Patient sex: M
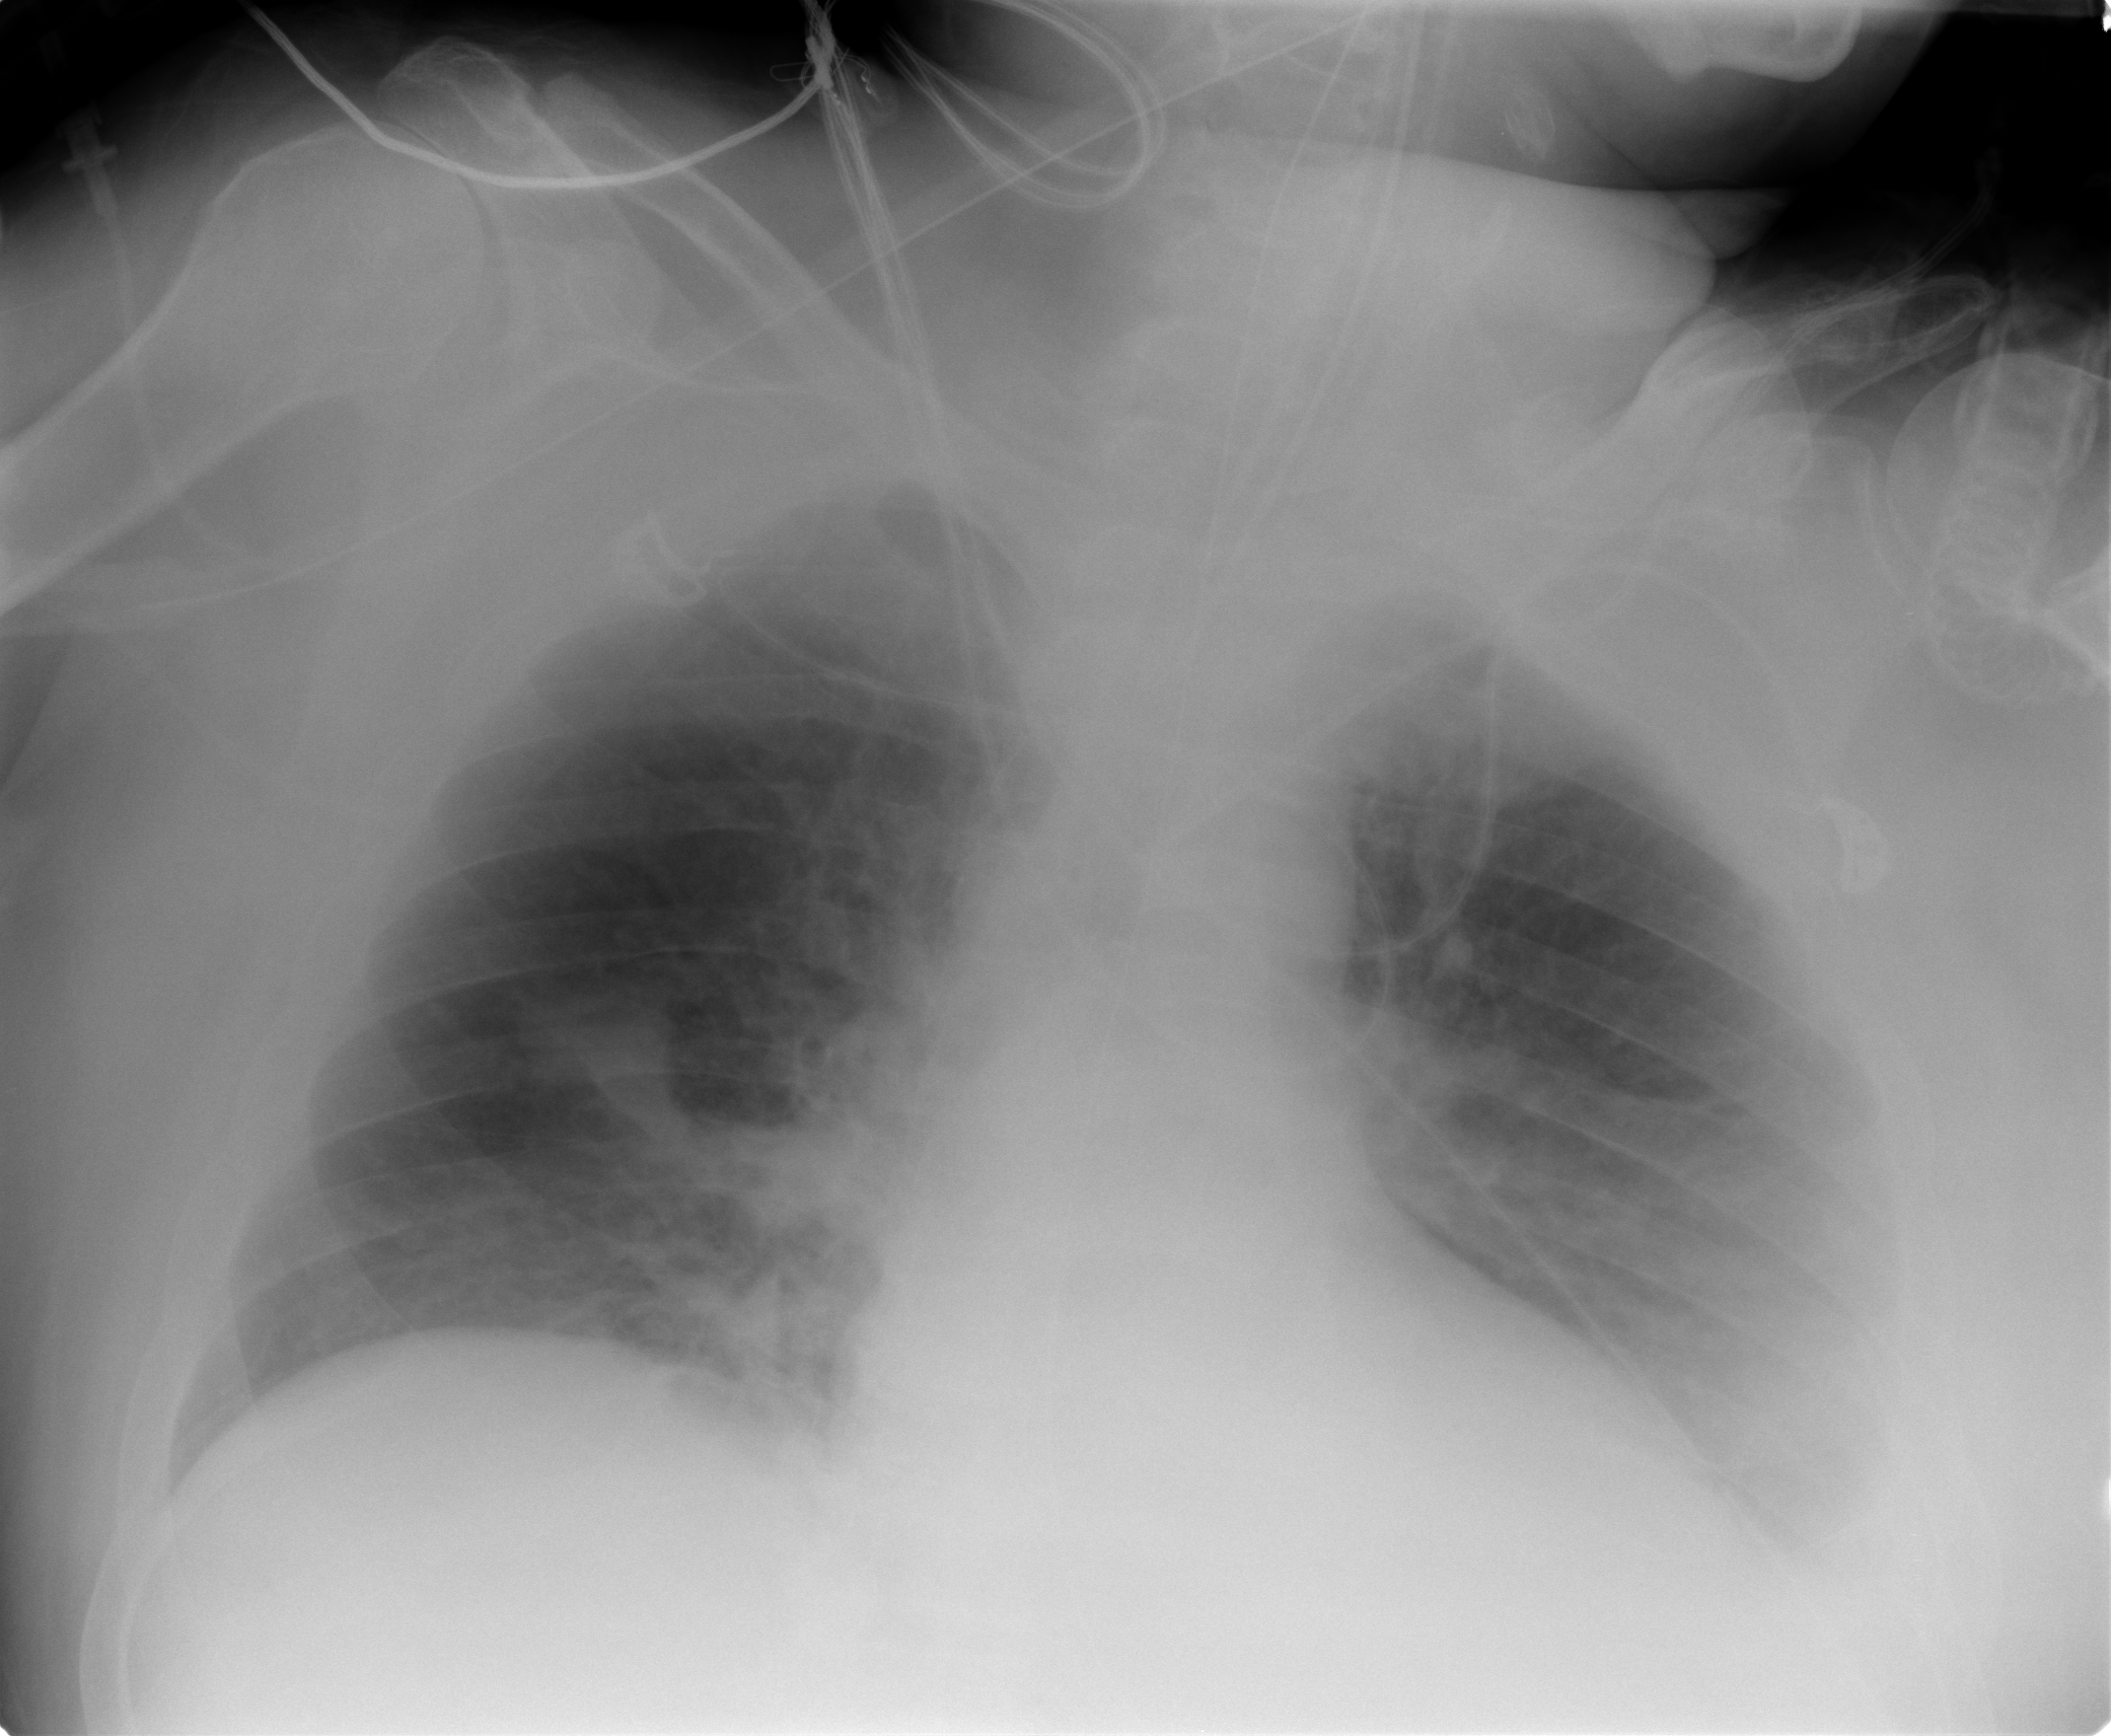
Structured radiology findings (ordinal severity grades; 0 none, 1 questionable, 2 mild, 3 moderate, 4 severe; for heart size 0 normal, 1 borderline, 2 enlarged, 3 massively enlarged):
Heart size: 0
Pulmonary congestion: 0
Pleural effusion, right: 0
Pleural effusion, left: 0
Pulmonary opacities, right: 0
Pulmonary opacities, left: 2
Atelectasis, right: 0
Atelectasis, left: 2